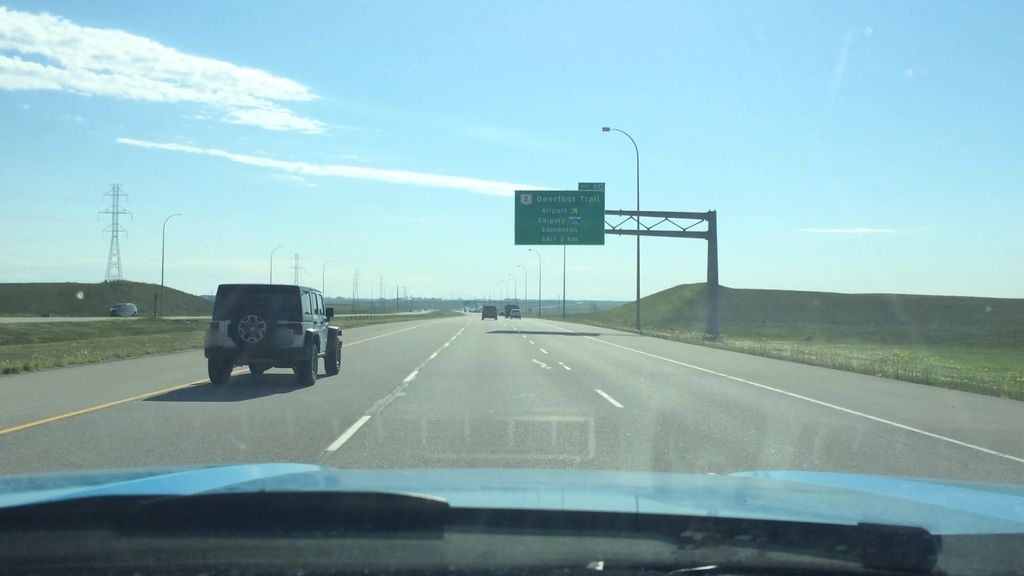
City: calgary